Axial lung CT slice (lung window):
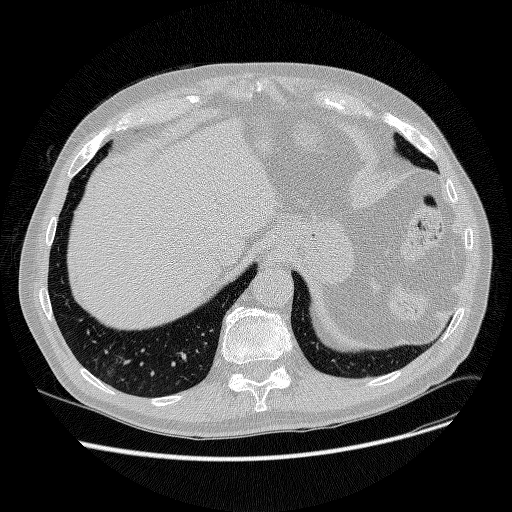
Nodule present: no